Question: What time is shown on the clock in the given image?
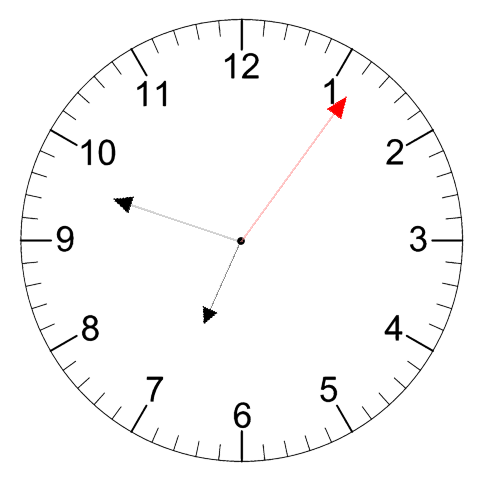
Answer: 06:48:06